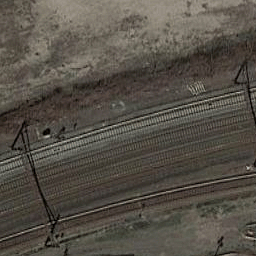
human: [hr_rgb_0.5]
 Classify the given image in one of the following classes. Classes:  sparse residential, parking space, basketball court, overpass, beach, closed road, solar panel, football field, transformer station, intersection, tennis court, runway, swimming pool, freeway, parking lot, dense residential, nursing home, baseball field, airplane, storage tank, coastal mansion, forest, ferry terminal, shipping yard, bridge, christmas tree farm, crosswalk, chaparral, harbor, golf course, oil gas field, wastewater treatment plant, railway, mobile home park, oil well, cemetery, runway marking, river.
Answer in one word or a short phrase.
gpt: railway